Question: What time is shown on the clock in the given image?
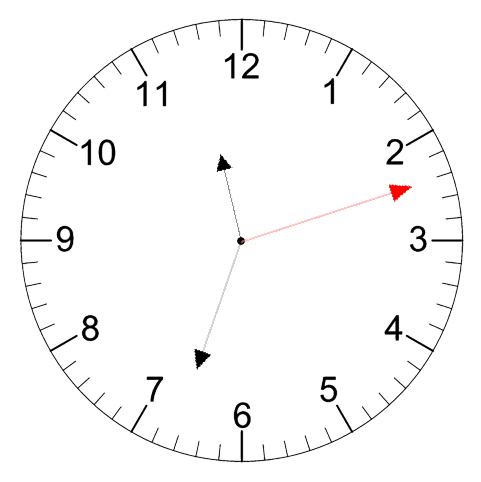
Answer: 11:33:12